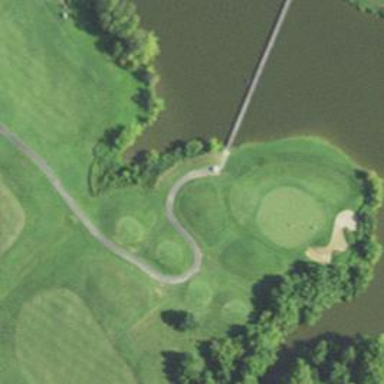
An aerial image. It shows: Path bridge with view of golf course.